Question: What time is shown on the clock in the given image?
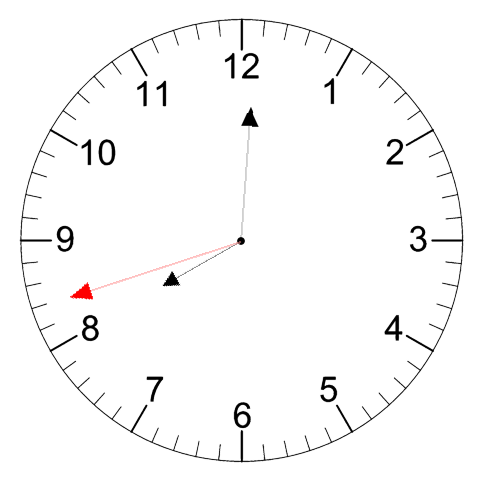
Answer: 08:00:42